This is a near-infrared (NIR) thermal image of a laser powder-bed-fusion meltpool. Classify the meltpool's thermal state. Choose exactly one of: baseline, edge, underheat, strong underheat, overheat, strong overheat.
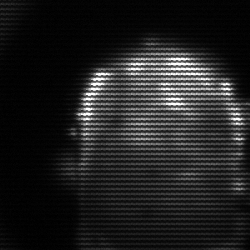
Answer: baseline